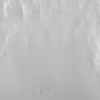
Label: not_dusty